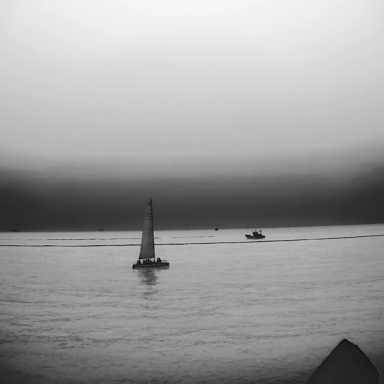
There are two objects shown in the infrared image, including a bulk_carrier, and a sailboat.